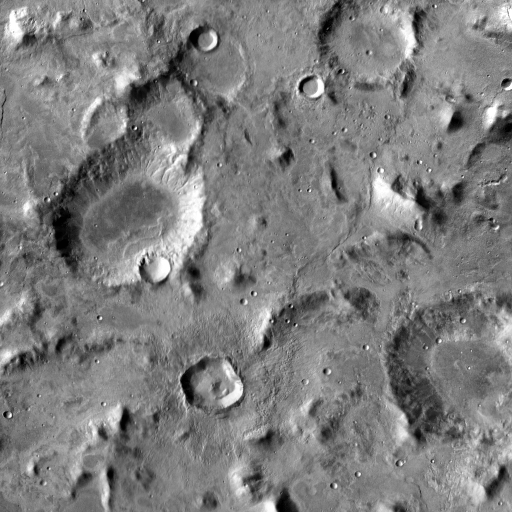
Crater classes present: Background, Other, Layered, Buried